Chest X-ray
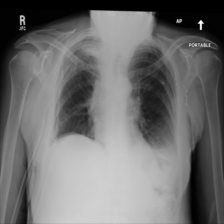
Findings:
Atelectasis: negative
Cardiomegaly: negative
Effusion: positive
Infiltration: positive
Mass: negative
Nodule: negative
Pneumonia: negative
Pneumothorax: negative
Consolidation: negative
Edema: negative
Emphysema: positive
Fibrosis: negative
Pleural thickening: negative
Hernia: negative